Question: Count the number of objects in the diagram.
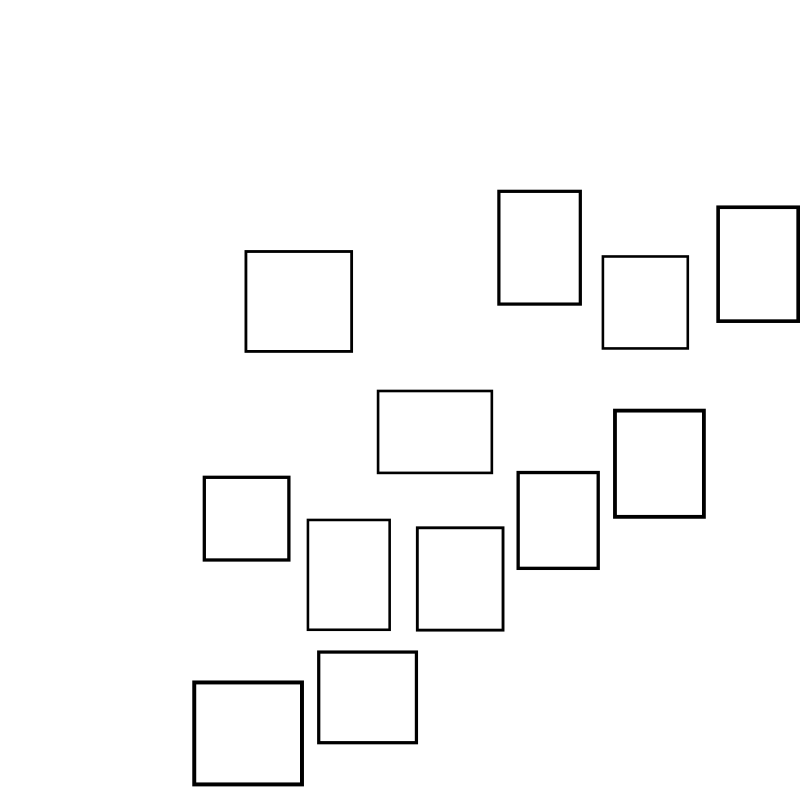
Answer: 12